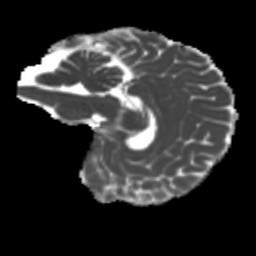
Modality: MD
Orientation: sagittal
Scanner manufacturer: siemens
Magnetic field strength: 3 T
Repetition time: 4 s
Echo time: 0.0594 s